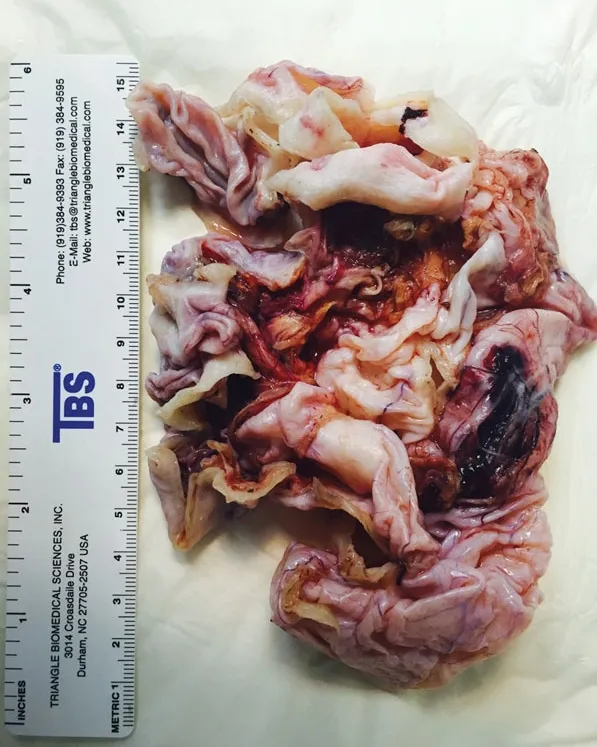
Macroscopic view of the surgical specimen shows thick cystic wall.
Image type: medical_photograph (other_medical_photograph)